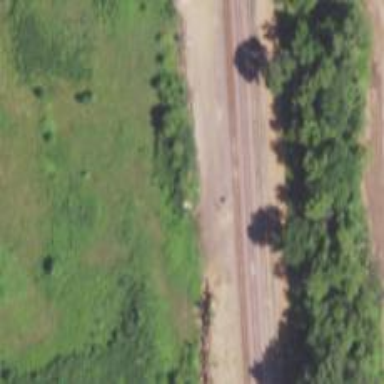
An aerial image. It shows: Abandoned railway.